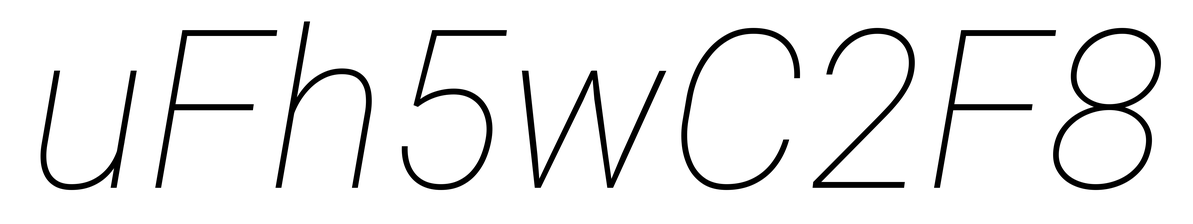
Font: Roboto-Italic_Thin_Italic